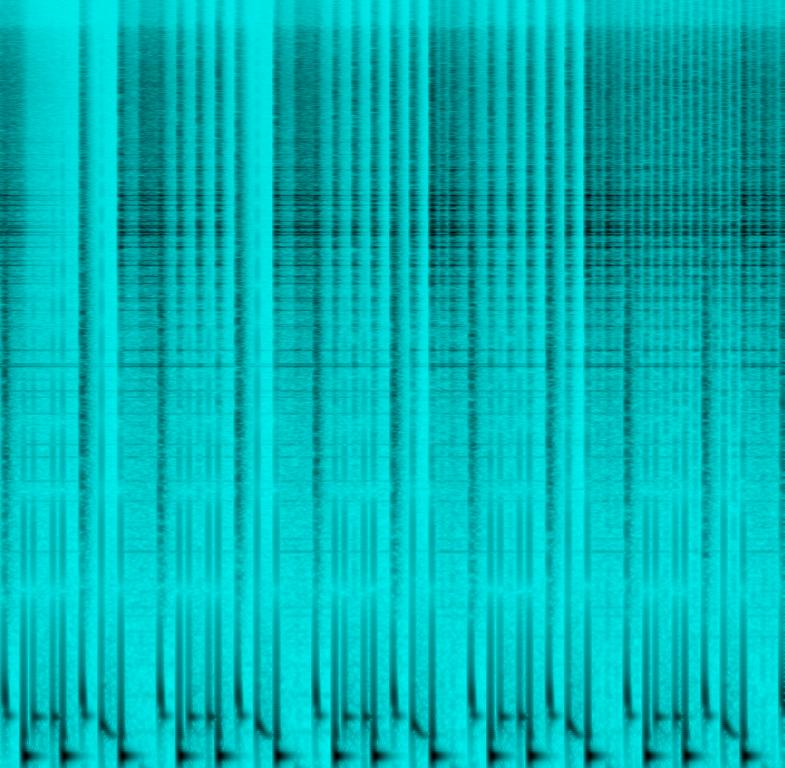
The low quality recording features a digital drum machine playing tinny syncopated percussion, shimmering hi hats, soft crash cymbals, punchy kick and snare hits. It sounds energetic, groovy and the rhythm of the hi hats is being modulated in the second half of the loop.